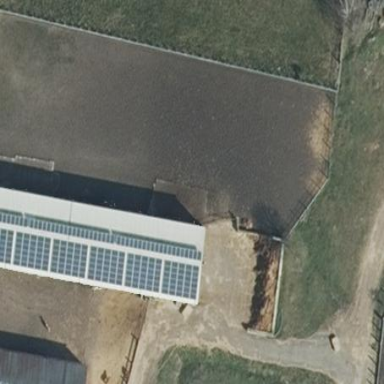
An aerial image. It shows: Building equipped with small solar photovoltaic panel for electricity generation.